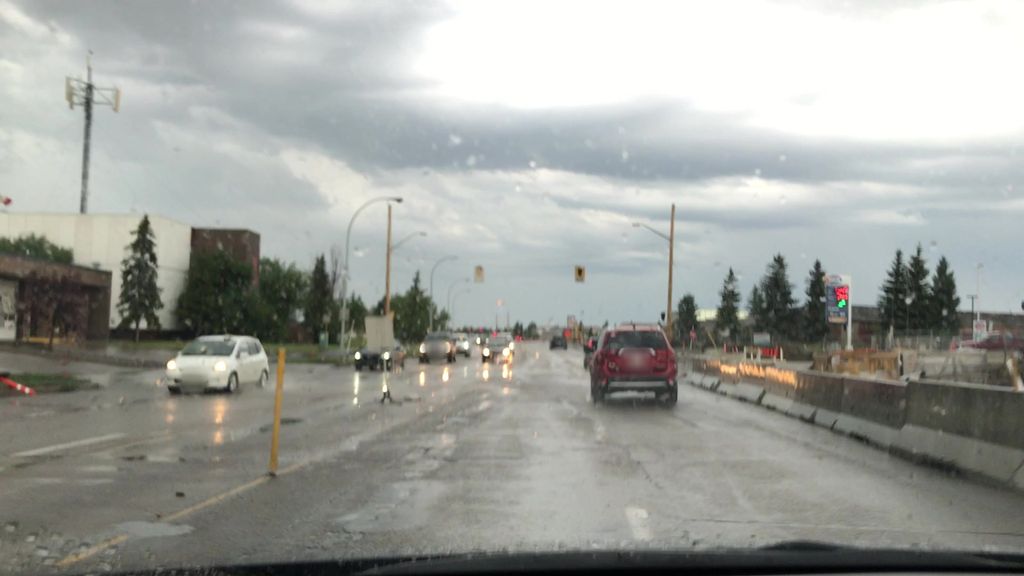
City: edmonton